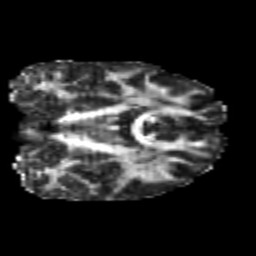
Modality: FA
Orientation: coronal
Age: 23
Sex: male
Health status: healthy
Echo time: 0.074 s